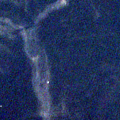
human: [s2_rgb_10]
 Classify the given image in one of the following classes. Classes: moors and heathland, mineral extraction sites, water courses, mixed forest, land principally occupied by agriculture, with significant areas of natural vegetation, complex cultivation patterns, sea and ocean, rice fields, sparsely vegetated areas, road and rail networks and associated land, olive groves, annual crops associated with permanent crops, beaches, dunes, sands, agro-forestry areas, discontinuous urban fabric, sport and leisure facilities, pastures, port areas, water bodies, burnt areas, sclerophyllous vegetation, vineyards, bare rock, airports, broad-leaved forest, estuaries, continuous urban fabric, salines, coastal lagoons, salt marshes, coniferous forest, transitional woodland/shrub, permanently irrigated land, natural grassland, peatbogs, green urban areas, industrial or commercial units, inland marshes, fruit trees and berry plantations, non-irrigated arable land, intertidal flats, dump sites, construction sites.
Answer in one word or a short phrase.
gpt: water bodies